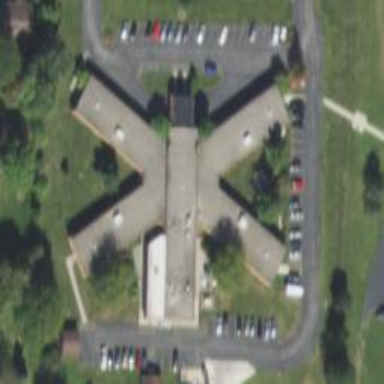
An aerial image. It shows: Clinic building.